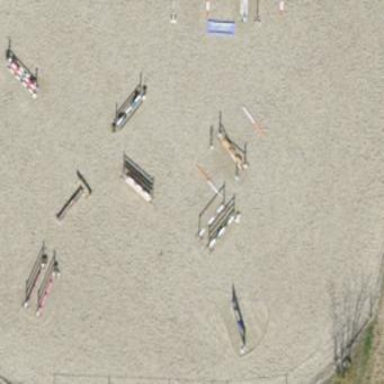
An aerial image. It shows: Equestrian pitch for leisure land activities.